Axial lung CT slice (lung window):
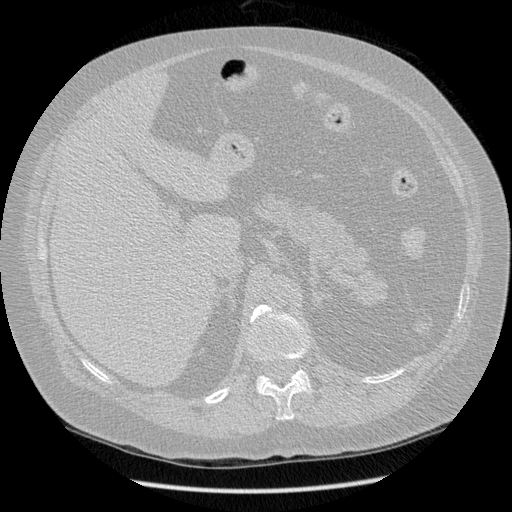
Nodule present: no